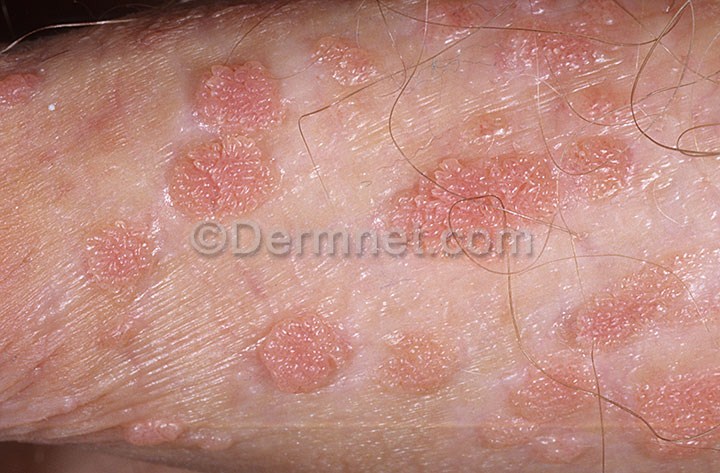
Disease: Herpes HPV and other STDs Photos